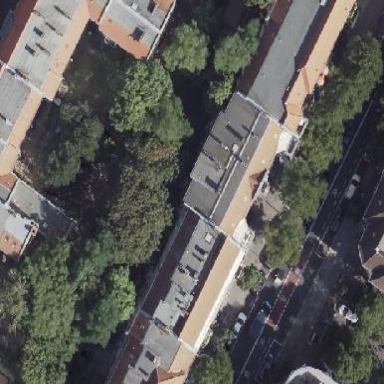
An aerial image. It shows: Building consisting of apartments with double saltbox roof shape.